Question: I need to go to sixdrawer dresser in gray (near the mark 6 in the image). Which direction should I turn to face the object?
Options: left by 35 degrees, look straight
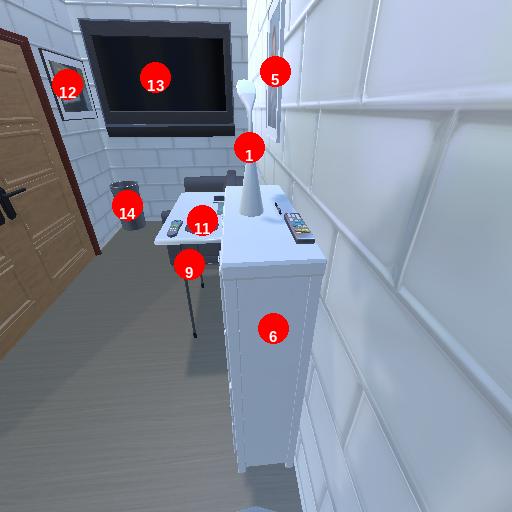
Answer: left by 35 degrees